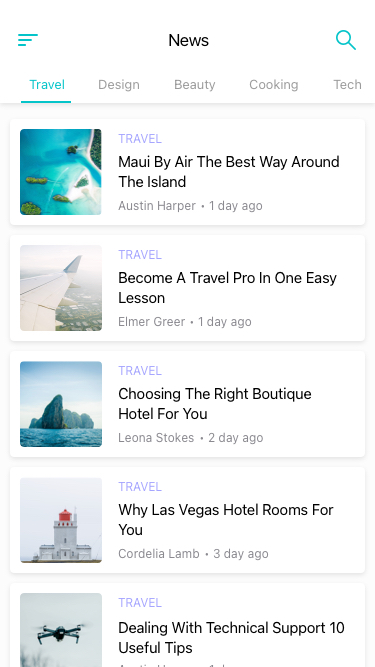
Text in this UI design:
Maui By Air The Best Way Around The Island
Travel
Austin Harper
• 1 day ago
Become A Travel Pro In One Easy Lesson
Travel
Elmer Greer
• 1 day ago
Choosing The Right Boutique Hotel For You
Travel
Leona Stokes
• 2 day ago
Why Las Vegas Hotel Rooms For You
Travel
Cordelia Lamb
• 3 day ago
Dealing With Technical Support 10 Useful Tips
Travel
Austin Harper
• 1 day ago
Travel
Design
Beauty
Cooking
Tech
News